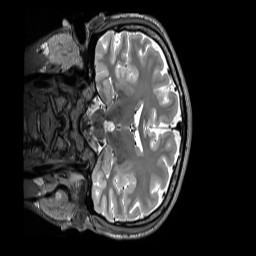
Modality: T2w
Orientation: coronal
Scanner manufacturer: siemens
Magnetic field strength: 3 T
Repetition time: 3.2 s
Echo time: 0.406 s